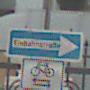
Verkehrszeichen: EinbahnstrasseRechtsweisend
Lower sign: RichtungsangabeDurchPfeile9
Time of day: MorningAfternoon
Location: Outdoor (Urban)
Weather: Overcast
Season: NotSpecified
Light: Natural